Question: When I use rest-framework in my localhost it works well :

But when I put my code to amazon EC2 and use supervisor open the 'port 8000' with 'wsgi.ini'
BUT it can't get CSS and JS files:
'''
"NetworkError: 404 NOT FOUND - http://ec2-1-2-3-4.ap-northeast-1.compute.amazonaws.com:8000/static/rest_framework/css/bootstrap-tweaks.css"
'''
my settings.py :
'''
STATIC_ROOT = os.path.join(BASE_DIR, 'static')
STATIC_URL = '/static/'
STATICFILES_DIRS = (
("js", os.path.join(STATIC_ROOT,'js')),
("css", os.path.join(STATIC_ROOT,'css')),
("images", os.path.join(STATIC_ROOT,'images')),
("fonts", os.path.join(STATIC_ROOT,'fonts')),
)
'''
Why would this happen??
Please help me! Thank you very much
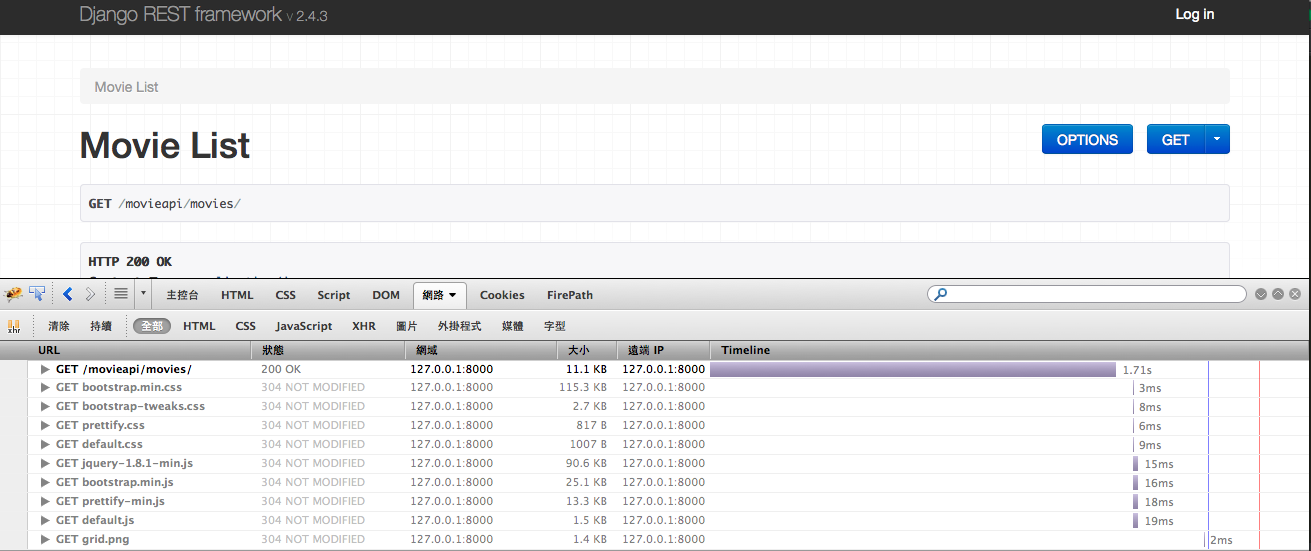
Answer: run 'manage.py collectstatic' :)